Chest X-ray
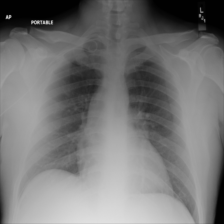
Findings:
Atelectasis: negative
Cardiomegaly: negative
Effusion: negative
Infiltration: negative
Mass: negative
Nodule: negative
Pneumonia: negative
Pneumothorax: negative
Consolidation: negative
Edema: negative
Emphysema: negative
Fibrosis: negative
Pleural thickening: negative
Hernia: negative